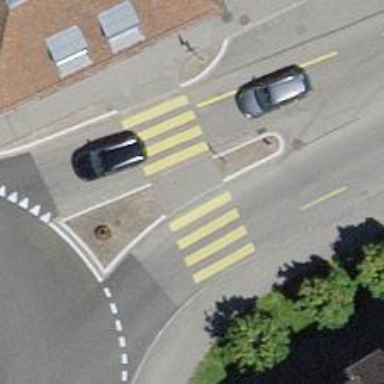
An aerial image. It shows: Zebra crossing with road island.